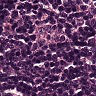
Metastatic tissue present: no